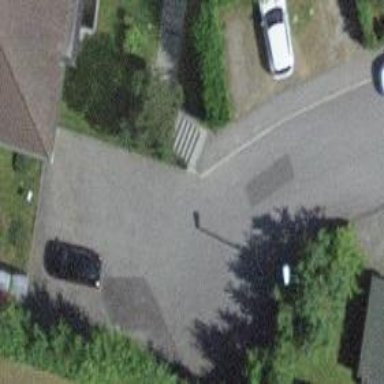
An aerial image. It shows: Set of steps on the road.